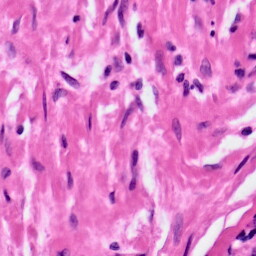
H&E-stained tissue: Ovarian